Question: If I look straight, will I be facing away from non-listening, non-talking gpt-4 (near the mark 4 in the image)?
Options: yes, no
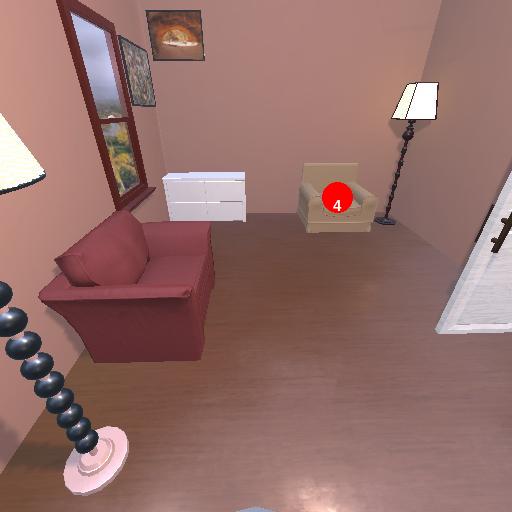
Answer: yes